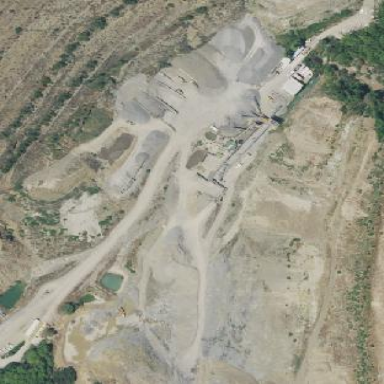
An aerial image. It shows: Quarry area.